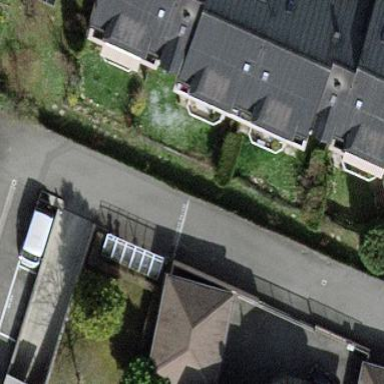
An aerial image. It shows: Garden surrounded by fence.